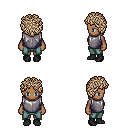
a pixel art fantasy rpg character, female body template, human, dark skin, steel chest armor, teal pants, white blonde curly afro hairstyle, black shoes, four views (front, back, left, right), 2x2 character sprite sheet, small pixel art, hard edges, no anti-aliasing